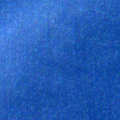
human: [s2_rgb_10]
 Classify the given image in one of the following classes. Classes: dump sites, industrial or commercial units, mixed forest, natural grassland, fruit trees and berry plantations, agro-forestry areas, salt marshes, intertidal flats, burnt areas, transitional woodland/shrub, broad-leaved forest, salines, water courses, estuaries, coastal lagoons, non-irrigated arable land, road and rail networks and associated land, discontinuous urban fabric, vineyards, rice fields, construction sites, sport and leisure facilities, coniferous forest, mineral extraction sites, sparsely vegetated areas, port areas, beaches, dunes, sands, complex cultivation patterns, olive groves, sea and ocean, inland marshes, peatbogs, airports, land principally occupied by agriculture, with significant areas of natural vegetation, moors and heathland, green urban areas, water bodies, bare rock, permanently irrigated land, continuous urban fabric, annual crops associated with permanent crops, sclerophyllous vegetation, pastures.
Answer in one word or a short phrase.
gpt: sea and ocean